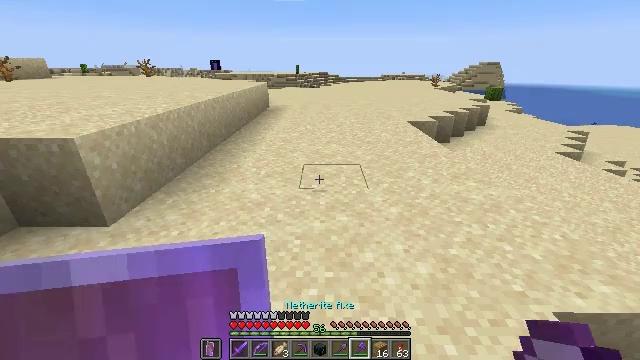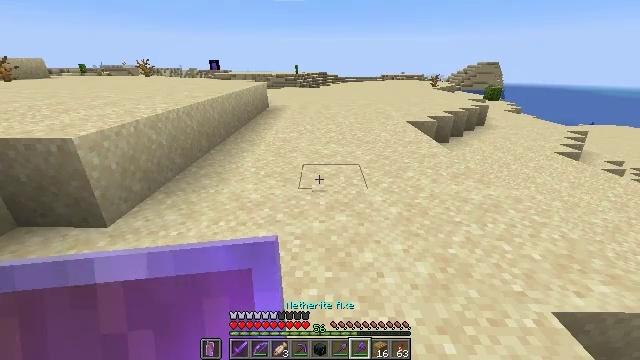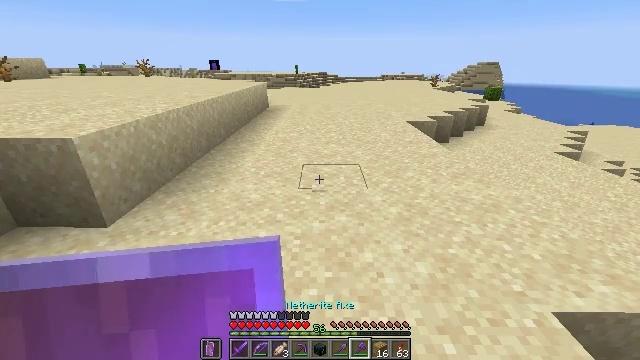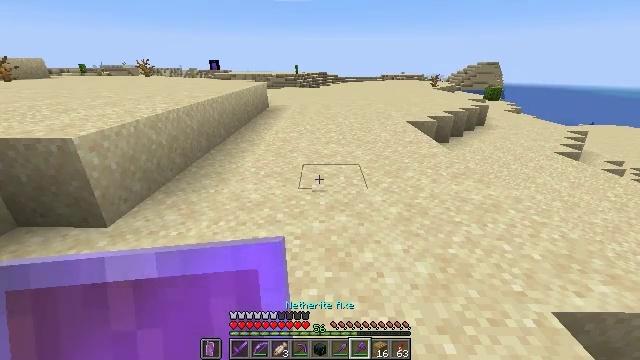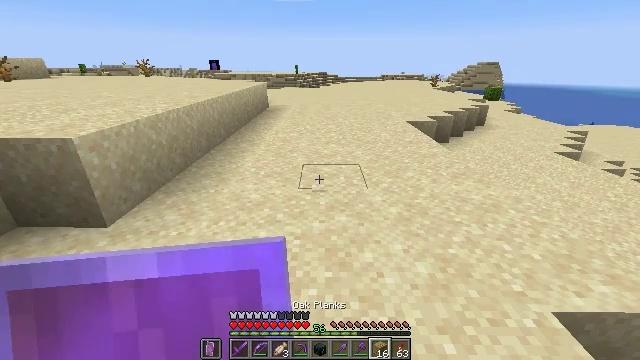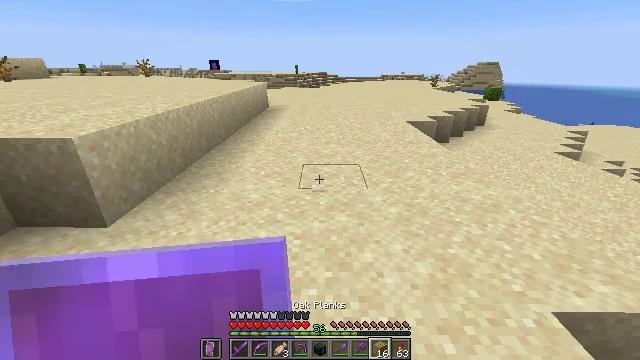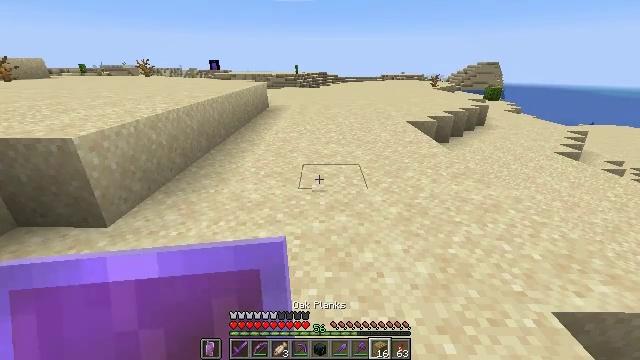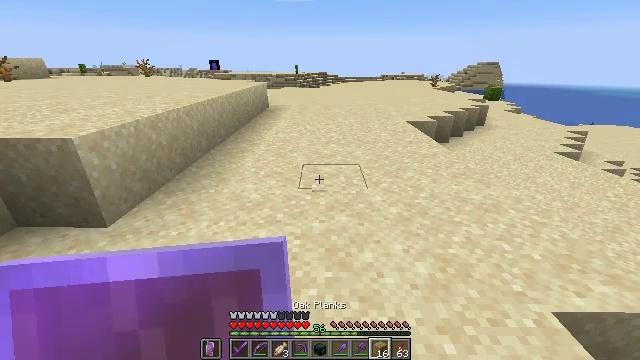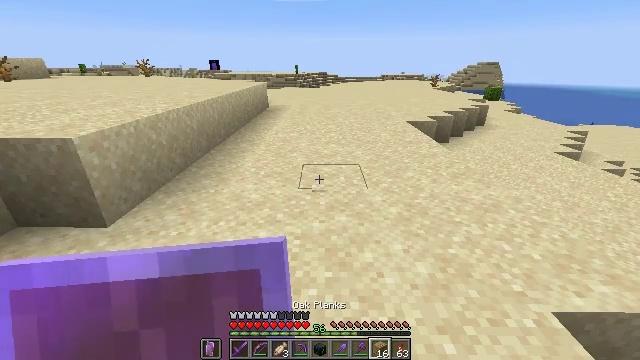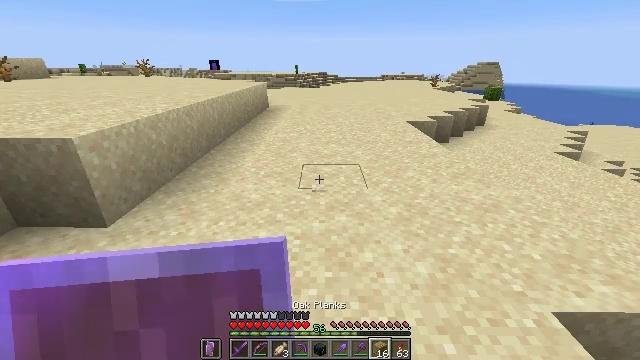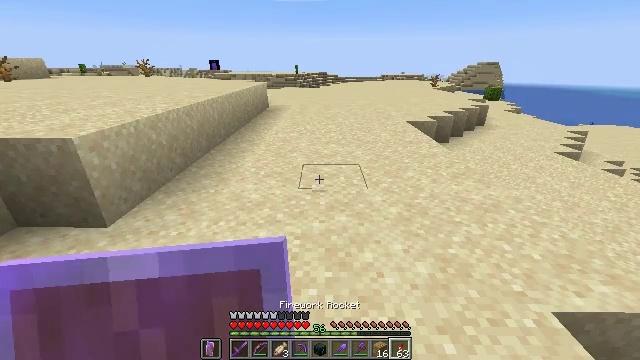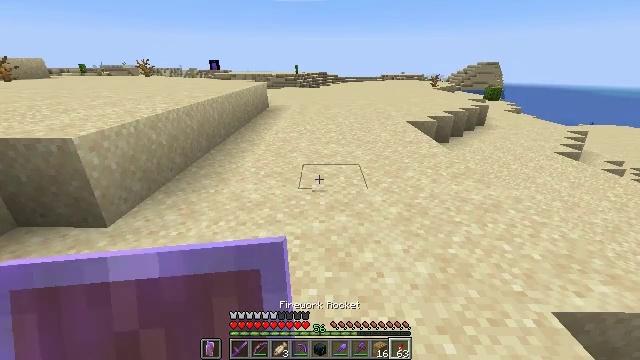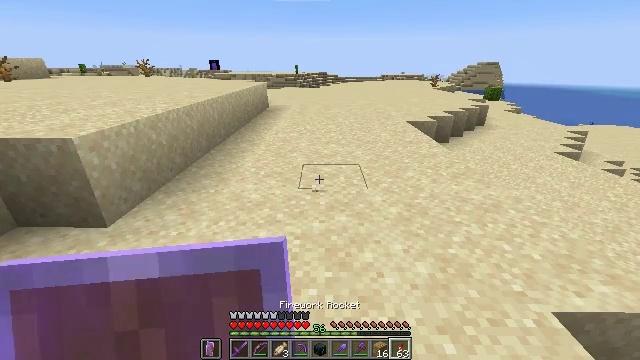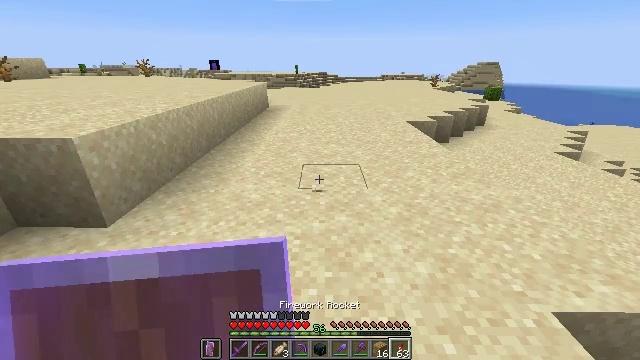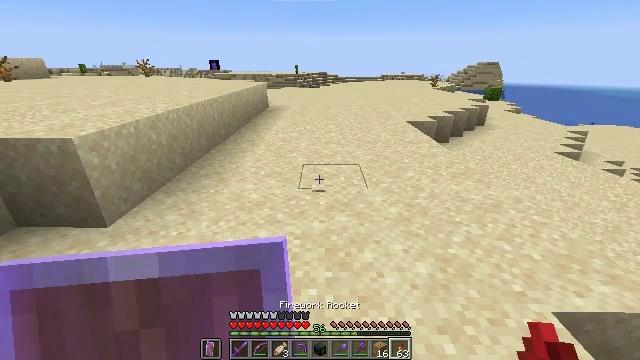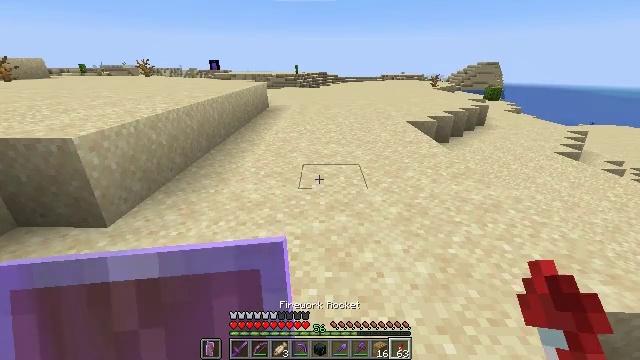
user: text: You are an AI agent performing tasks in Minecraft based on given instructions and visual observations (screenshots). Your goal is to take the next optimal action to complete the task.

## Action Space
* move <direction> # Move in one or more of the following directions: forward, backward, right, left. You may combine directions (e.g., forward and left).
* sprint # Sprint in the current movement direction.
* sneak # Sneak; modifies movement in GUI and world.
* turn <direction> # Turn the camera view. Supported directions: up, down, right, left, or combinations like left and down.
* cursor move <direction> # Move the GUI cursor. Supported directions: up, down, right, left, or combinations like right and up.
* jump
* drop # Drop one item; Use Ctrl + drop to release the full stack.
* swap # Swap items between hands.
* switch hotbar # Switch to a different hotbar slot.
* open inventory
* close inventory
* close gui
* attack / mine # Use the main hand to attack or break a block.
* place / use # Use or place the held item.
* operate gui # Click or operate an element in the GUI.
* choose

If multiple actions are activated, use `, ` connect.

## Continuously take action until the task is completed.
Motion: motion action
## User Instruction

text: Shovel up some gravel.
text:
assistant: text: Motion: no_op
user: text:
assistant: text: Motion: no_op
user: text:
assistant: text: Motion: no_op
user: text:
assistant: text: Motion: no_op
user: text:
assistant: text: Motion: no_op
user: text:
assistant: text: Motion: no_op
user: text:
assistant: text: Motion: no_op
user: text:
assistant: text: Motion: no_op
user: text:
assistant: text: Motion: no_op
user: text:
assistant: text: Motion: no_op
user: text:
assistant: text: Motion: no_op
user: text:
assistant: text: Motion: no_op
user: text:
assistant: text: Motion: no_op
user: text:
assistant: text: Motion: no_op
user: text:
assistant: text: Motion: no_op
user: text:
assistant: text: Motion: no_op
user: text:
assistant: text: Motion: move forward
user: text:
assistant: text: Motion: move forward, sprint
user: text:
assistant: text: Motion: move forward, sprint, turn up
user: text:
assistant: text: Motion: move forward, sprint, turn left and up, jump
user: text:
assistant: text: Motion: move forward, sprint, turn left and up, jump
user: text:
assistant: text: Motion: move forward, sprint, turn up, jump
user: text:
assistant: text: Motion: move forward, sprint, turn up, jump
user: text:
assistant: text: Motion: move forward, sprint, turn up
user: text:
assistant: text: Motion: move forward, sprint, turn up
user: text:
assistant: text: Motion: move forward, sprint, jump
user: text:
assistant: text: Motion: move forward, sprint, use / place, jump
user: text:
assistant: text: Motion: move forward, sprint, use / place, jump
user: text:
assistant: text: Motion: move forward, sprint, use / place, jump
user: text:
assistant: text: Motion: move forward, sprint, use / place, jump